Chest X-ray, PA view. Patient: 45 years old, sex M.
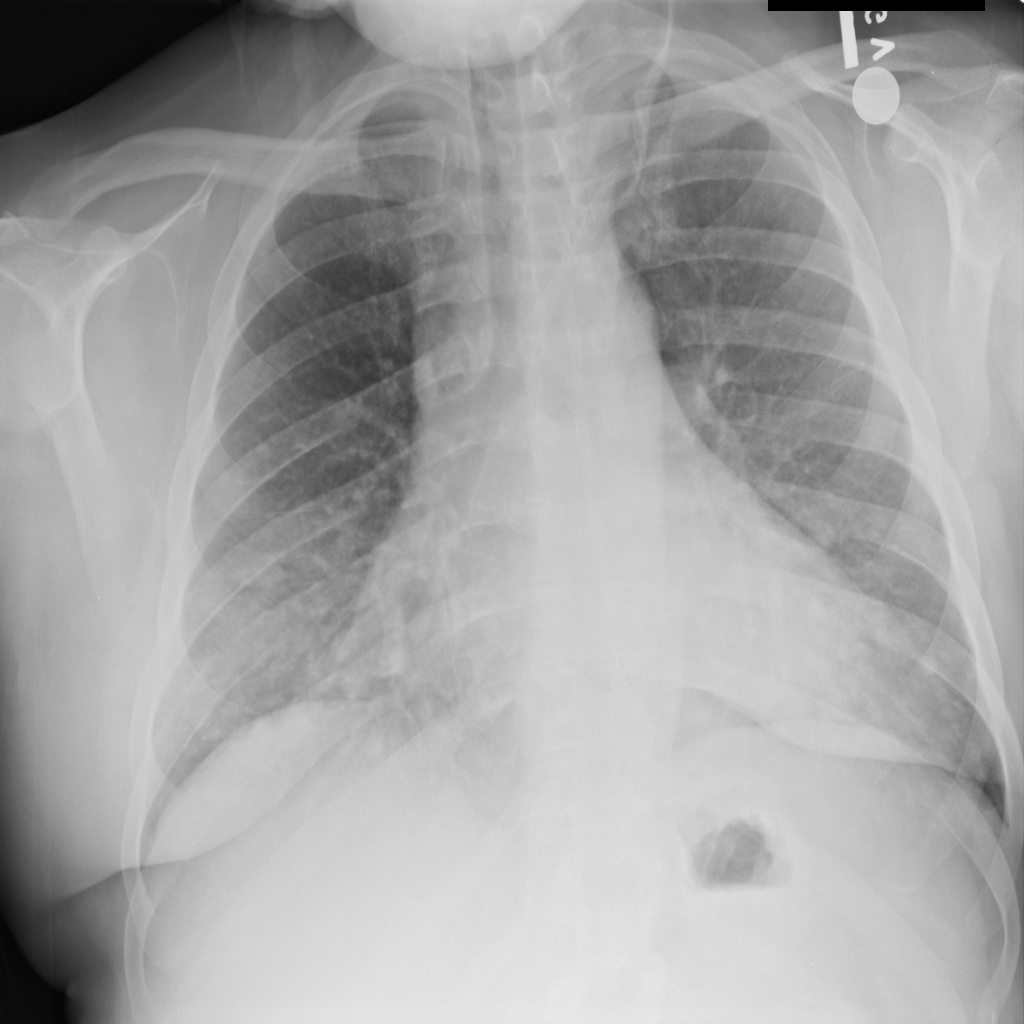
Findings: No Finding